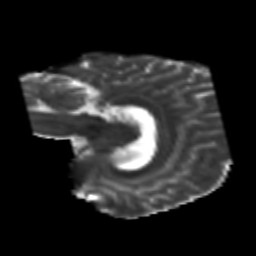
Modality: T2w
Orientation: sagittal
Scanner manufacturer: siemens
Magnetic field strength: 3 T
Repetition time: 6.8 s
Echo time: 0.093 s